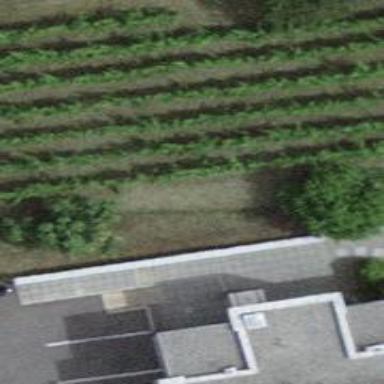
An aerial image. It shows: Vineyard growing grapes.